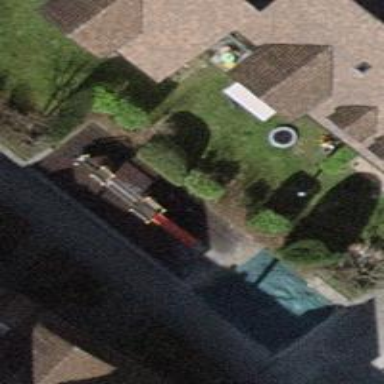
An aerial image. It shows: Playground with various play structures.